Question: I'm near to frustration ;-). Since more than a week I try to crosscompile on my ubunutu 12.04 box i686 Linux machine for a ARMv6 machine (arm1176jzf-s - known as Raspberry Pi) an own developed program with LLVM 3.4.2.
After days I was able to compile and link successfully. But as I've tried to execute my code on the Raspberry Pi I only received a memory access error. It has turned out that a segmentation fault is raised. I have analyzed it with gdb. Please refer please to the enclosed picture.
.
Basically I have done the following:
'''
I build the C and C++ files: @echo 'Compiling' $(1).$(2); cd $(BIN); $(4) -c $(COMPILE_FLAGS) ../$(3)/$(1).$(2) -o $(1).o $(LLVM_CONFIG_COMPILE); cd ..
I llvm-linked it: cd $(BIN); $(LINK) -o tl.bc $(1)
Then I called the system compiler: cd $(BIN); $(LLC) $(LINKER_FLAGS) -filetype=obj tl.thumb.opt.bc -o tl.thumb.opt.o
And I called the linker, i.e. the arm-linux-gnueabihf-g++: $(LD) -o bin/tl bin/tl.thumb.opt.o $(LINK_OPTION) $(THREAD_LIB_DIR) $(call INFLATE_config)
'test -f bin/tl' && echo 'Make was successful. Find Turbo Lisp in folder' $(BIN)
'''
Take a look at my console output for my make file:
Building Turbo Lisp 0.01 for machine i686 with operating system GNU/Linux
COMPILE_FLAGS used:
'''
-fno-strict-aliasing -emit-llvm -mfloat-abi=hard -mcpu=arm1176jzf-s -mfpu=vfpv3-d16 -mthumb -target arm-unknown-linux-gnueabihf -I/usr/include/arm-linux-gnueabihf/c++/4.6 -I/usr/include/arm-linux-gnueabihf/c++/4.6/arm-linux-gnueabihf -I/usr/lib/gcc/arm-linux-gnueabihf/4.6/include -I/usr/local/lib/LLVM_ARM/BOOST -ccc-gcc-name arm-linux-gnueabihf-gcc
Compiling precedence.cpp
Compiling util.cpp
Compiling ast.cpp
Compiling abstractParser.cpp
Compiling metaparser.cpp
Compiling parserLisp.cpp
Compiling parserToy.cpp
Compiling preconfiguredLanguages.cpp
Compiling handler.cpp
Compiling helper.cpp
Compiling lexer.cpp
Compiling config_reader.cpp
Compiling tl.cpp
Compiling external_functions.c
Compiling error_util.cpp
'''
Building binary code from:
'''
tl.o preconfiguredLanguages.o handler.o external_functions.o abstractParser.o parserLisp.o parserToy.o metaparser.o ast.o helper.o util.o error_util.o config_reader.o lexer.o precedence.o
'''
Linking...
'''
cd bin; <myhome>/projects/llvm-3.4.2.src/buildARMCompileX86/Release+Asserts/bin/llvm-link -o tl.bc tl.o preconfiguredLanguages.o handler.o external_functions.o abstractParser.o parserLisp.o parserToy.o metaparser.o ast.o helper.o util.o error_util.o config_reader.o lexer.o precedence.o
'''
Optimizing...
'''
cd bin; <myhome>/projects/llvm-3.4.2.src/buildARMCompileX86/Release+Asserts/bin/opt tl.bc -o tl.thumb.opt.bc -float-abi=hard -std-compile-opts
'''
System compiling...
'''
cd bin; <myhome>/projects/llvm-3.4.2.src/buildARMCompileX86/Release+Asserts/bin/llc -float-abi=hard -march=arm -mtriple=arm-unknown-linux-gnueabihf -filetype=obj tl.thumb.opt.bc -o tl.thumb.opt.o
'''
...And finally linking to native...
'''
arm-linux-gnueabihf-g++ -o bin/tl bin/tl.thumb.opt.o -v -L/usr/lib/arm-linux-gnueabihf -L/usr/local/lib/LLVM_ARM/BOOST -L/usr/local/lib/LLVM_ARM -L/usr/lib/arm-linux-gnueabihf -L/usr/local/lib/LLVM_ARM/BOOST -L/usr/local/lib/LLVM_ARM -lz -lpthread -lrt -ldl -lm -lLLVMInterpreter -lLLVMMCJIT -lLLVMJIT -lLLVMRuntimeDyld -lLLVMExecutionEngine -lLLVMARMDisassembler -lLLVMARMCodeGen -lLLVMSelectionDAG -lLLVMAsmPrinter -lLLVMCodeGen -lLLVMObjCARCOpts -lLLVMScalarOpts -lLLVMInstCombine -lLLVMTransformUtils -lLLVMipa -lLLVMAnalysis -lLLVMARMAsmParser -lLLVMMCParser -lLLVMARMDesc -lLLVMARMInfo -lLLVMTarget -lLLVMCore -lLLVMARMAsmPrinter -lLLVMMC -lLLVMObject -lLLVMSupport -lpthread -ldl
'test -f bin/tl' && echo 'Make was successful. Find Turbo Lisp in folder' bin
Make was successful. Find Turbo Lisp in folder bin
'''
It would be very nice, if anybody knowing much more about compiling for ARM could share his knowledge with me and direct me to the point I made so wrong.
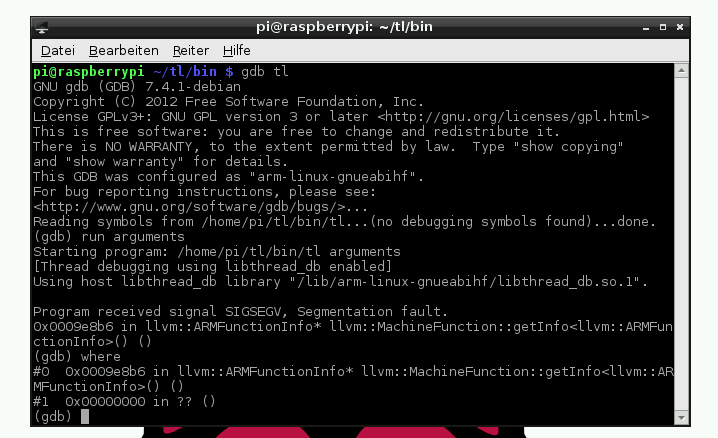
Answer: Eventually, I did it!
Maybe many of you are more interested in gcc than in LLVM and clang. But I think the issue here is more , than specific to LLVM. After I tried to compile LLVM and clang for ARM I ran another gdb session. It has turned out that glibc has different versions on my raspberry (2.13) and on my ubuntu (2.15). So I copied the libc from my ARM to my ubuntu system, but this didn't worked. I received messages from my gdb like "invalid machine instruction". This has caused me to check a bit more thoroughly the configure.log file of the clang build.
And, yes, the gcc cross compiler of ubuntu is simply compiled for an architecture, but the Raspberry is of ARMv6 (with ARM11 chip set).
So, the next point was to build my own gcc toolchain. First I tried to build my binutils, which allegedly was successful. Then I was heading to compile gcc linaro. And this has cost me days. At the end I hadn't achieved this mission. Either some include files were missing or linker issues have stopped me.
But I had the brilliant idea to make some more research, especially with keywords for the rasperry pi. And this has then pushed me back on track as I found crosstool-ng. What a great tool! You only need to configure in a kind of a menu which platform you like to address and then this tool downloads all your required files for a complete toolchain and installs it. Great! As I made this hurdle, it was pretty easy to build LLVM and clang.
The only point everybody needs to manage is to upgrade the Raspberry Pi, i.e. upgrade libc and libstdc++ by apt-get with the "testing" stage.
Feel free to ignore it or just check it out if you have also troubles to build up a correct gcc toolchain: <URL>